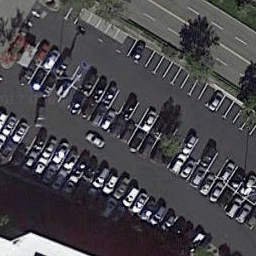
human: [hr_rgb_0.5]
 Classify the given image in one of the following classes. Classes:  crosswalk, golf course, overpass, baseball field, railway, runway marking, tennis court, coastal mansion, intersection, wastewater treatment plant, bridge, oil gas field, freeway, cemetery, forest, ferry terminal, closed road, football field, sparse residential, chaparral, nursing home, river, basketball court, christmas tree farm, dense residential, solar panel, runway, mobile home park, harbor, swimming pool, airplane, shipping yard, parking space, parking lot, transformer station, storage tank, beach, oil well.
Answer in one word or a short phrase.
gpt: parking lot